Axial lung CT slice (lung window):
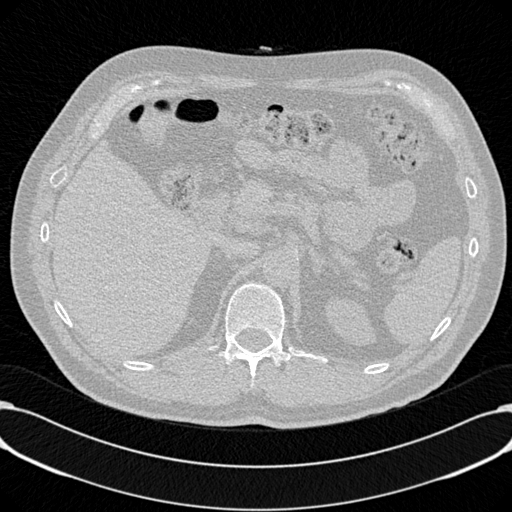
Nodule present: no